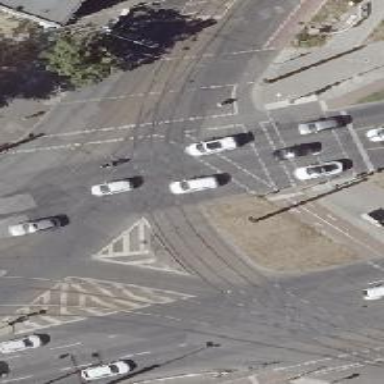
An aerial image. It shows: Tram crossing on the railway.